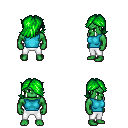
a pixel art fantasy rpg character, male body template, orc, green skin, teal sleeveless shirt, white pants, green swoop hairstyle, four views (front, back, left, right), 2x2 character sprite sheet, small pixel art, hard edges, no anti-aliasing